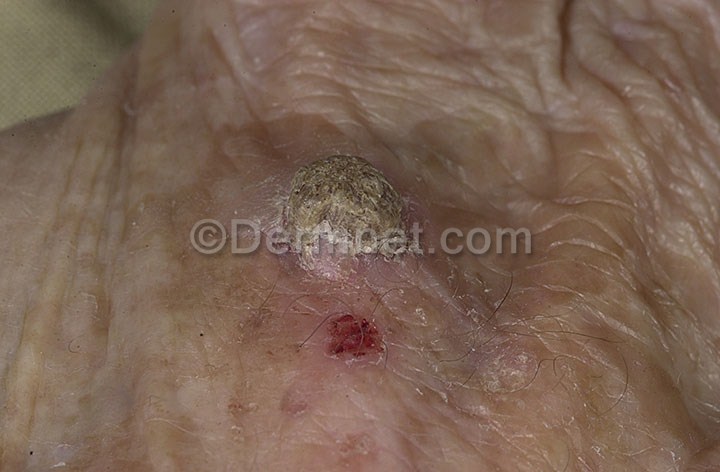
Disease: Actinic Keratosis Basal Cell Carcinoma and other Malignant Lesions